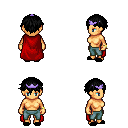
a pixel art fantasy rpg character, female body template, human, tanned skin, red cape, teal pants, black short bangs hairstyle, purple tiara, bracelets, black slippers, four views (front, back, left, right), 2x2 character sprite sheet, small pixel art, hard edges, no anti-aliasing